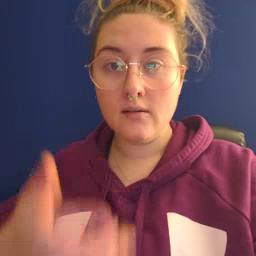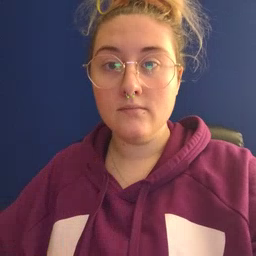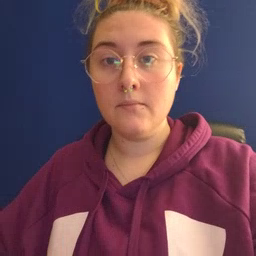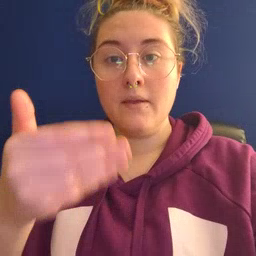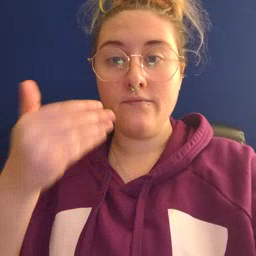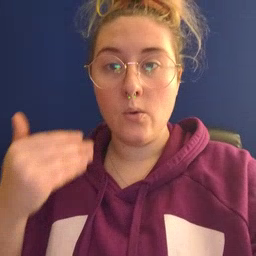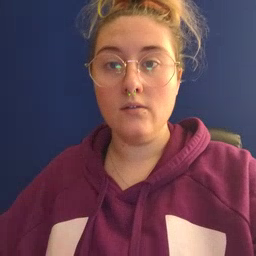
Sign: before